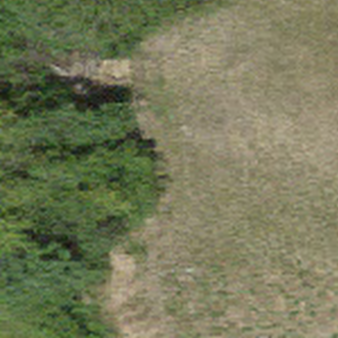
Label: other